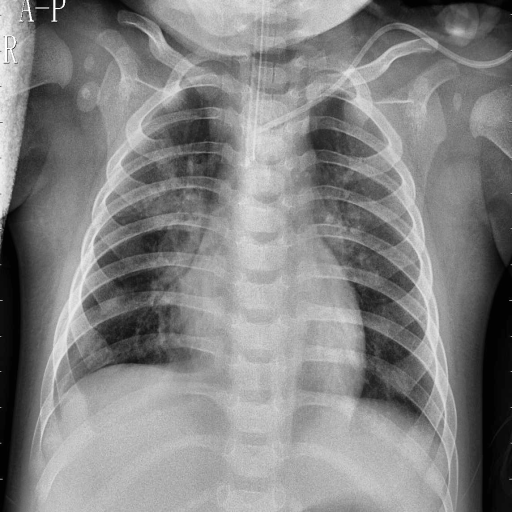
Finding: PNEUMONIA